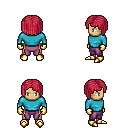
a pixel art fantasy rpg character, male body template, human, tanned skin, teal long-sleeve shirt, magenta pants, ruby red pageboy hairstyle, gold gloves, gold boots, four views (front, back, left, right), 2x2 character sprite sheet, small pixel art, hard edges, no anti-aliasing